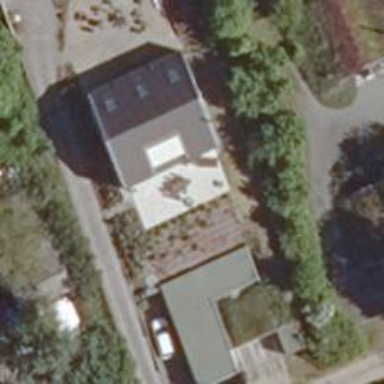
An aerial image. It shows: Part of building is shown in the image.